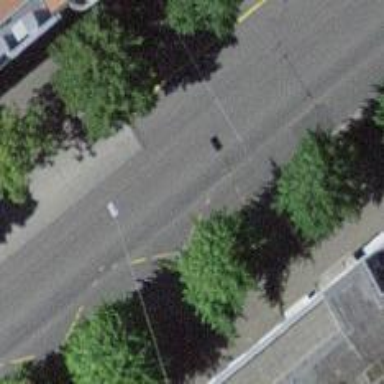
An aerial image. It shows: Trolleybus stop position for public transport.